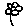
Label: flower